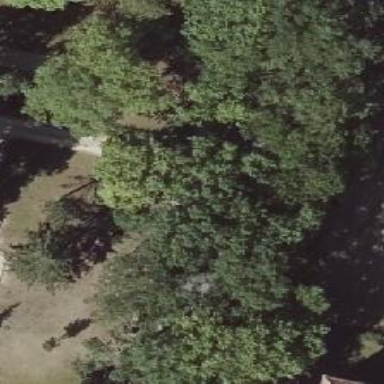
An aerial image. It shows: Avenue of deciduous broadleaved trees.